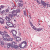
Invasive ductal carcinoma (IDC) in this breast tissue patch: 0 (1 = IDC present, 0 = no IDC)